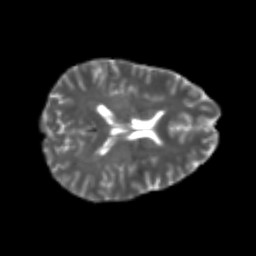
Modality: T2w
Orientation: axial
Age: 25
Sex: female
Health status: healthy
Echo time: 0.074 s